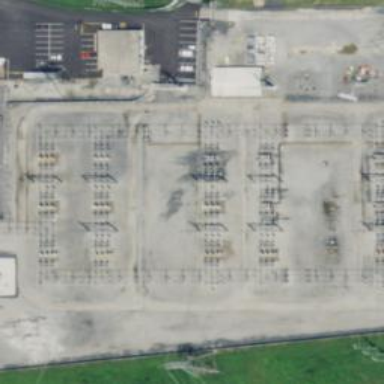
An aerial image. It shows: Switch used for power control.